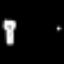
Label: fork